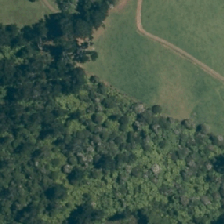
Land cover: broadleaved_indigenous_hardwood